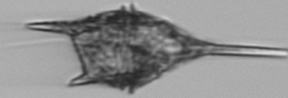
Label: Tripos_lineatus